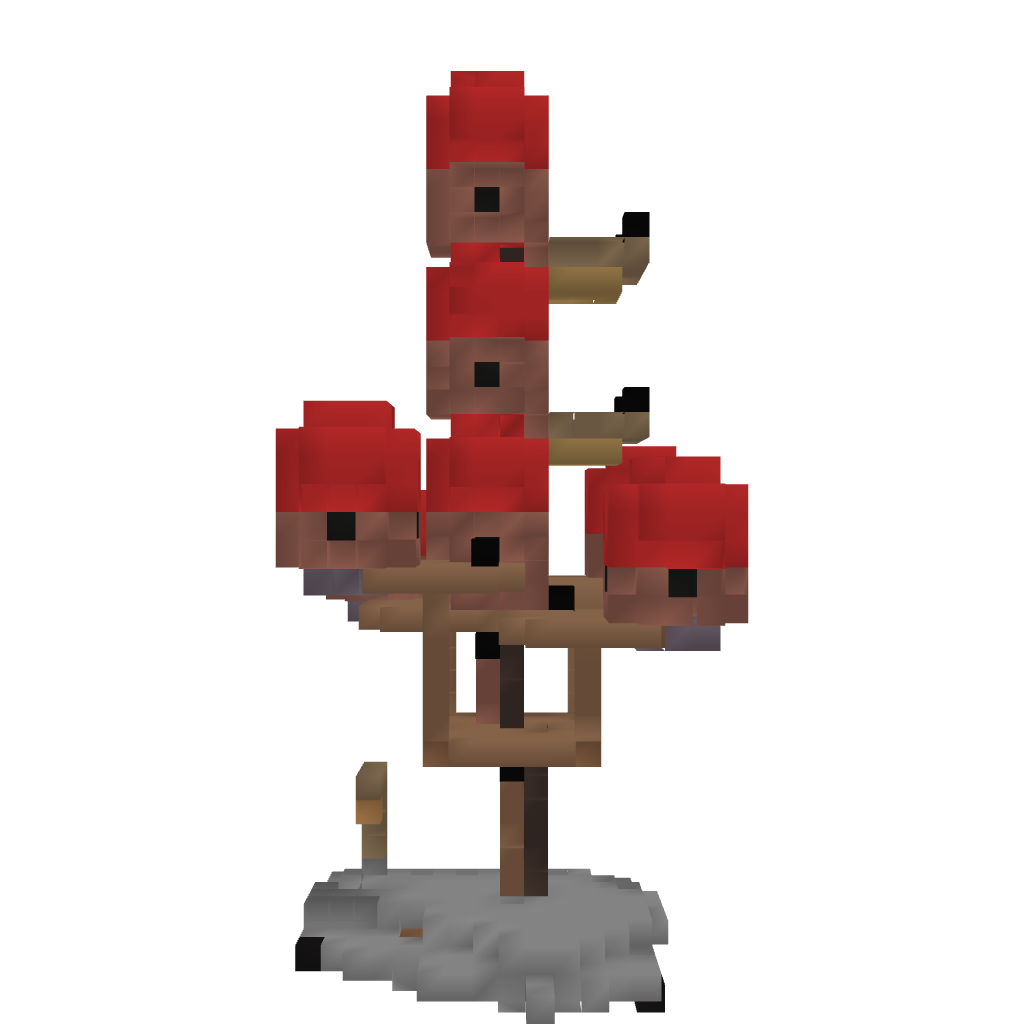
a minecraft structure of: Shroom Settlement